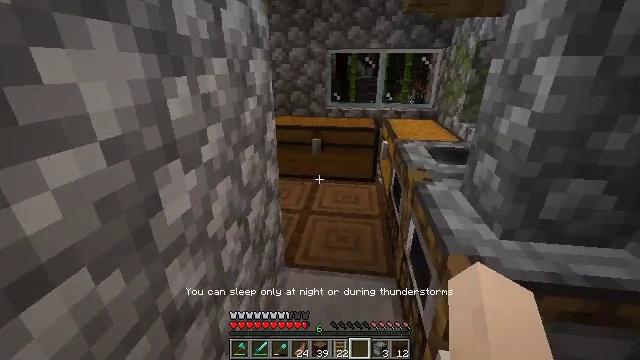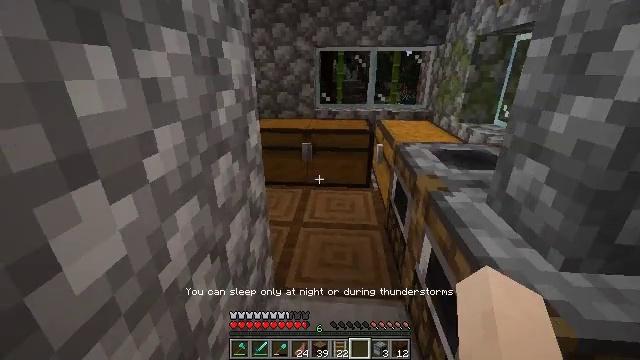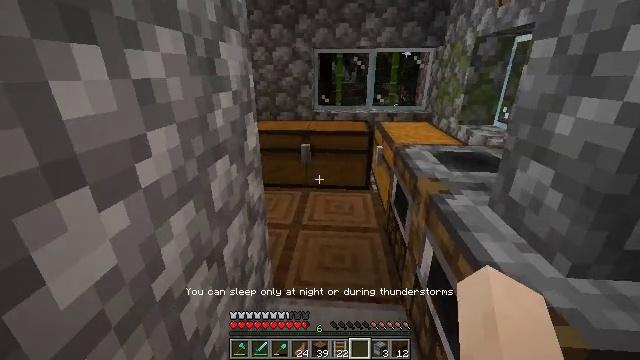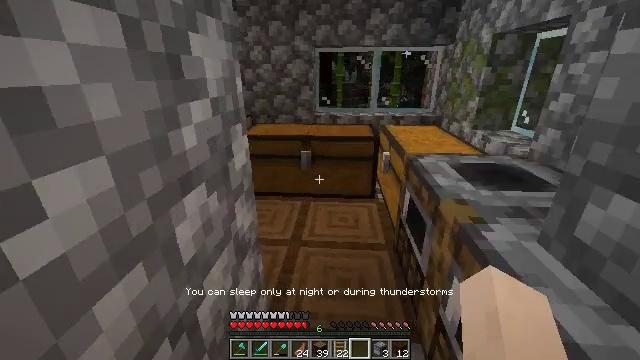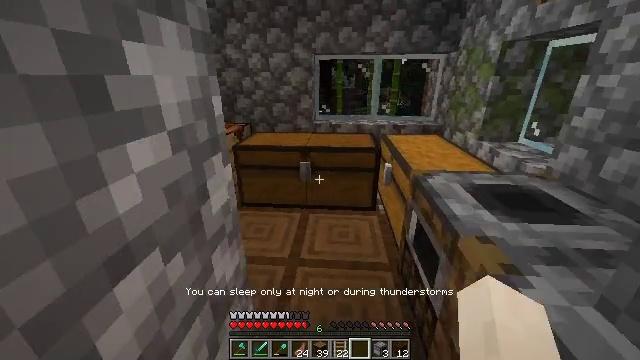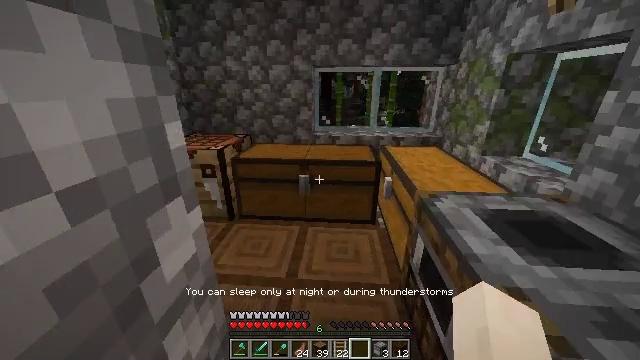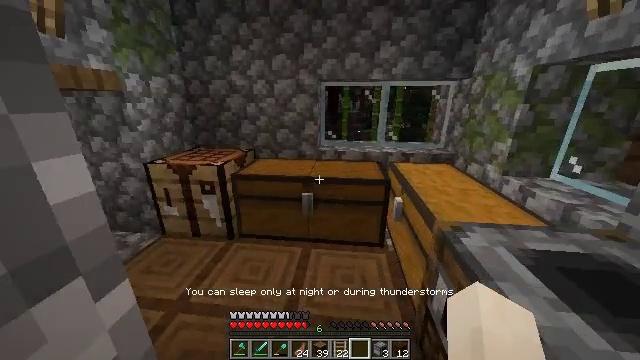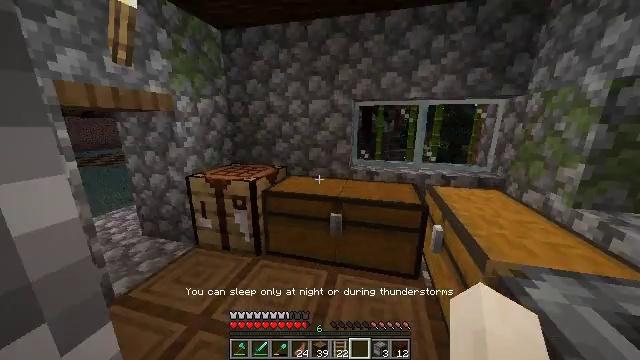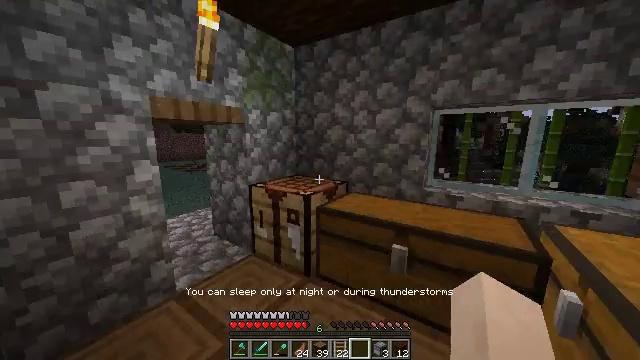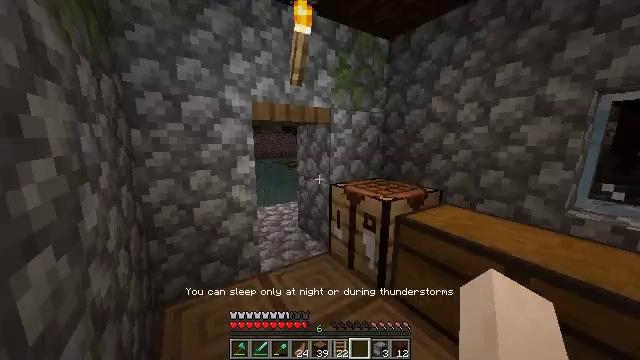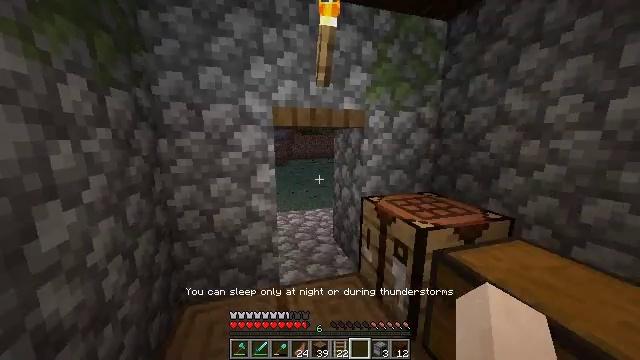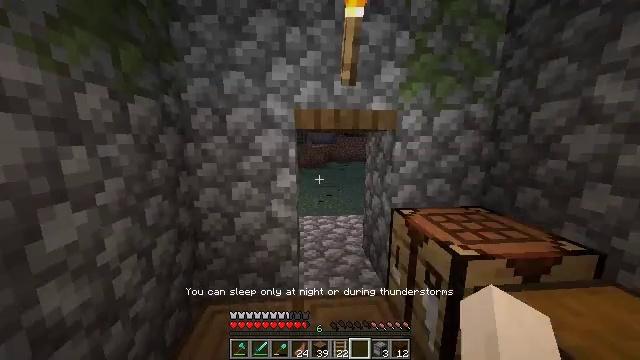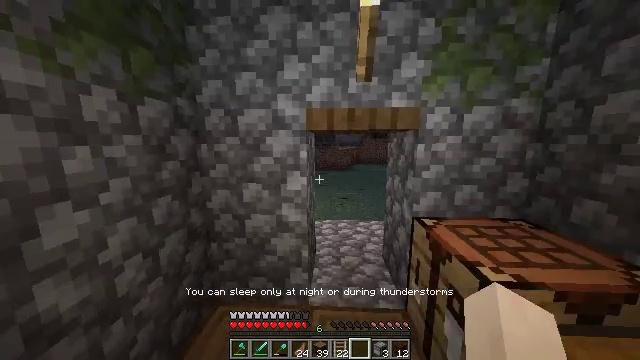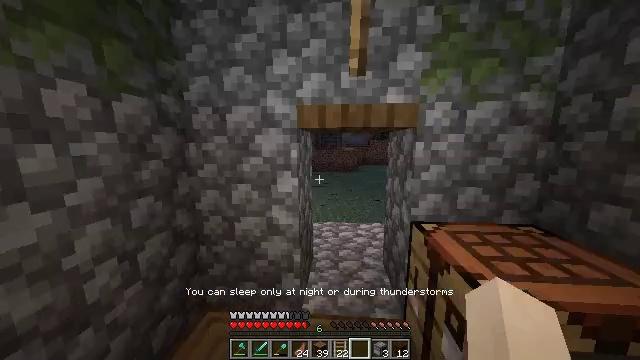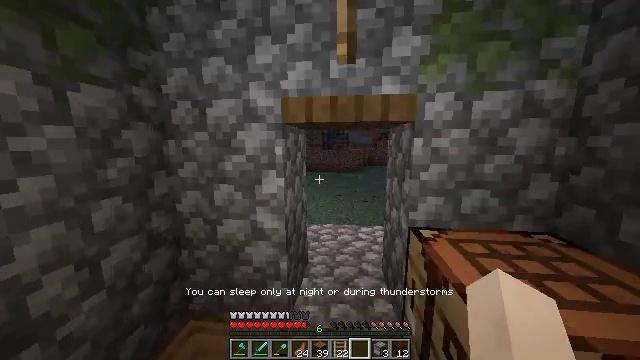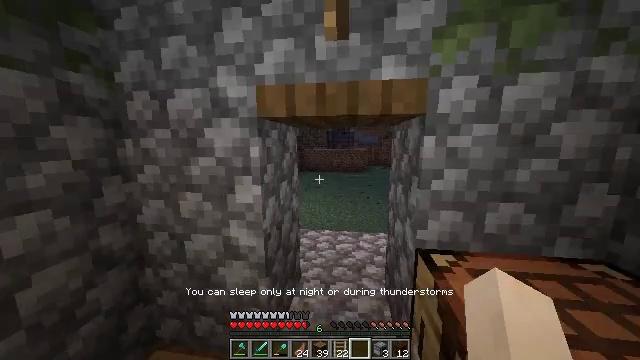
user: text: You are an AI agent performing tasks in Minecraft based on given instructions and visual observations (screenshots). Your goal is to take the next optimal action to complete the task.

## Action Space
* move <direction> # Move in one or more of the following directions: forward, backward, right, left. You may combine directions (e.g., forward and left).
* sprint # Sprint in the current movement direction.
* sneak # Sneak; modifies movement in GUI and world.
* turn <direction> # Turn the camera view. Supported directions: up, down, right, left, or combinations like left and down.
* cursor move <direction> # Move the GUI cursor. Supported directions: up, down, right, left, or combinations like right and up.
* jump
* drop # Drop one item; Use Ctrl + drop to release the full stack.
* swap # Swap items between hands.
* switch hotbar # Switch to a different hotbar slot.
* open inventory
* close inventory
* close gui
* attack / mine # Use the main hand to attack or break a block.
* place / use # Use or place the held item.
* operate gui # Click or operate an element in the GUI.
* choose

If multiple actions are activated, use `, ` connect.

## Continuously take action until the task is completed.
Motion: motion action
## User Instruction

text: Mine the large fern from the ground.
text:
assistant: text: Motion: move forward, turn right
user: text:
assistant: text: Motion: move forward
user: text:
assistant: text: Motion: move forward, sprint
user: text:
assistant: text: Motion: move forward, sprint
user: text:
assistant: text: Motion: move forward, sprint
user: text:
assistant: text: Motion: move forward, sprint, turn left and up
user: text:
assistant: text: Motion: move forward, turn left and up
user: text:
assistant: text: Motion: move forward and move right, turn left and up
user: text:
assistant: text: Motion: move forward and move right, turn left
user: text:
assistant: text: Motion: move forward and move right, turn left
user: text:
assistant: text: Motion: move forward and move right, sprint, turn left
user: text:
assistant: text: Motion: move forward and move right, sprint, turn left
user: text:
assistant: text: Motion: move forward and move right, sprint, turn left
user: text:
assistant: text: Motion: move forward, sprint, turn left
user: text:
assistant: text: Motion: move forward, turn left
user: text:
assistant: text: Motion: move forward, turn left
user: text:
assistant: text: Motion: move forward, sprint
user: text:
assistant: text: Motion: move forward, sprint
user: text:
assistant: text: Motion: move forward, sprint
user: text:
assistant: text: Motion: move forward, sprint
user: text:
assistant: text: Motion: move forward
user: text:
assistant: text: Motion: move forward, turn right and up
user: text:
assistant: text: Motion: move forward, turn right and up
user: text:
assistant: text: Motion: move forward, turn right and up
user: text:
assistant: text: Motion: move forward, sprint
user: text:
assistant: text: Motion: move forward, sprint
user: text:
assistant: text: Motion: move forward, sprint
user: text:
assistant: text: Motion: move forward, sprint
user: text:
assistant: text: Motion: move forward
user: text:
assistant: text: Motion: move forward